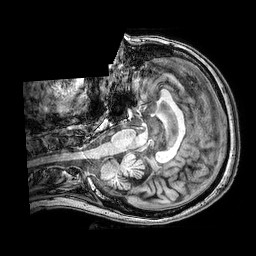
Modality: T1w
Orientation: axial
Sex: female
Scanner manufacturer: philips
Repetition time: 0.008193 s
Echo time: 0.00376 s